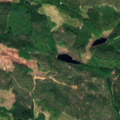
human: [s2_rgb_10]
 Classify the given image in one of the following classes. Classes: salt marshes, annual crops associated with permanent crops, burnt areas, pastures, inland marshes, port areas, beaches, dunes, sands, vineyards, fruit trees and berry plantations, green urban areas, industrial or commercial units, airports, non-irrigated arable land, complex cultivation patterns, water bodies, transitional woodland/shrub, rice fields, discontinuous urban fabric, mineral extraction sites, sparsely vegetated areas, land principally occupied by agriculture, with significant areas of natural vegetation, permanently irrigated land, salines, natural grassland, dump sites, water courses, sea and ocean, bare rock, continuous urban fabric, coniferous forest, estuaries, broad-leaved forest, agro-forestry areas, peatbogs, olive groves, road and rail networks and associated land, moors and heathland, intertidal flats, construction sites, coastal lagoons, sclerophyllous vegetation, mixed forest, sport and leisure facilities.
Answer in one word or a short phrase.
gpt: coniferous forest, mixed forest